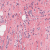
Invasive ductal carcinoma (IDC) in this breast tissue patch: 1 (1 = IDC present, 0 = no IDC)